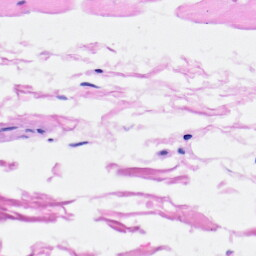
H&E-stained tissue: Heart